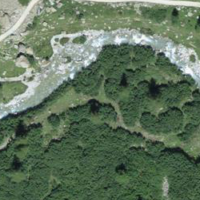
EUNIS habitat code: 26
Species observed at this site:
Aglais urticae